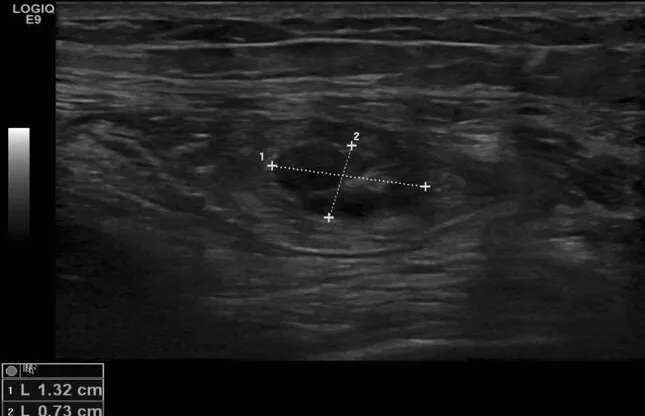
Sonographic evidence of an intramuscular hematoma: a) in the lateral vastus muscle (ca.
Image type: radiology (ultrasound)